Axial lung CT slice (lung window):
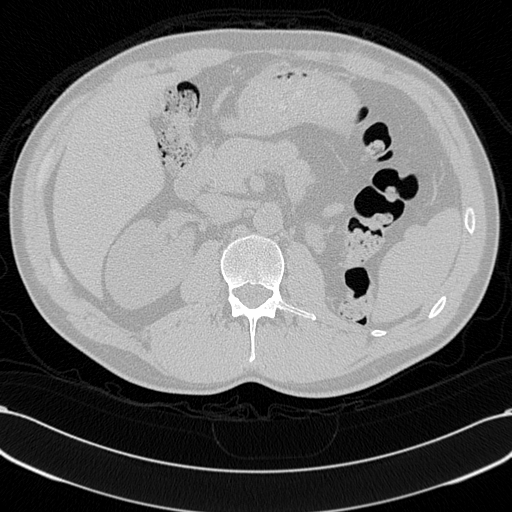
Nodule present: no